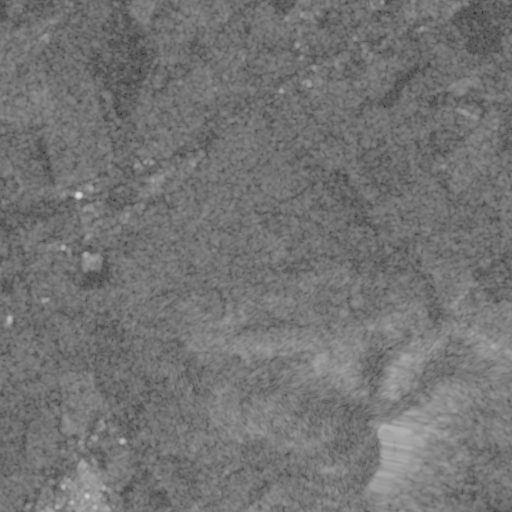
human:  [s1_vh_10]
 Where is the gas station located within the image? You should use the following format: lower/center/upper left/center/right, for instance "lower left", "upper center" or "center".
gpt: The gas station is located in the lower left of the image.
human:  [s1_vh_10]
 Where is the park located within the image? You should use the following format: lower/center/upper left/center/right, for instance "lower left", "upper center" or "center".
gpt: The park is located in the lower left of the image.
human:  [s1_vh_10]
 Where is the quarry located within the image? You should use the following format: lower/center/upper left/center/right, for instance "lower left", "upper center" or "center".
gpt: There is no quarry in the image.

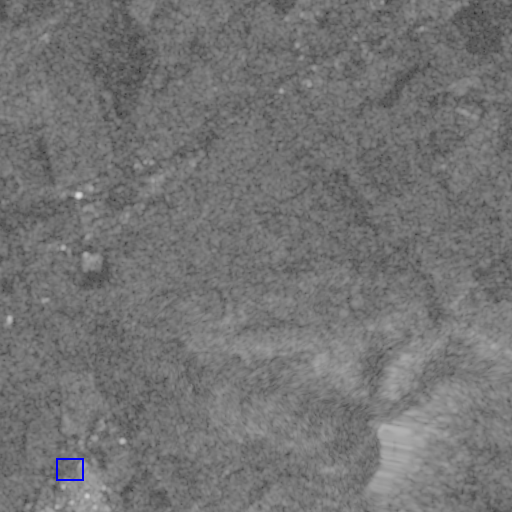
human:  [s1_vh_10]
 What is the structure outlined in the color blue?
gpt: The structure outlined in blue is a park.
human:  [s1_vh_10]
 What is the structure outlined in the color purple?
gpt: There is no purple outline.